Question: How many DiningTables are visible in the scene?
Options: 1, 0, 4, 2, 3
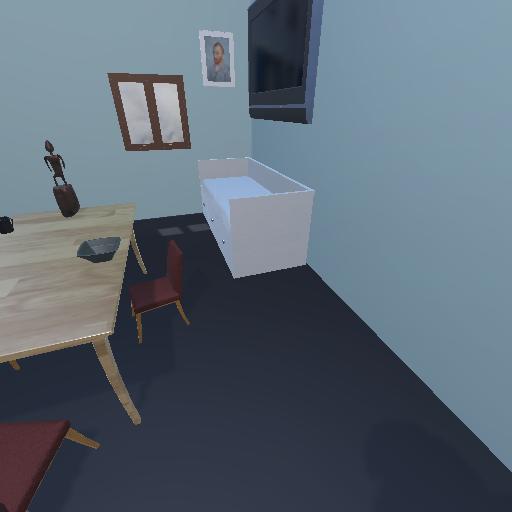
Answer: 1